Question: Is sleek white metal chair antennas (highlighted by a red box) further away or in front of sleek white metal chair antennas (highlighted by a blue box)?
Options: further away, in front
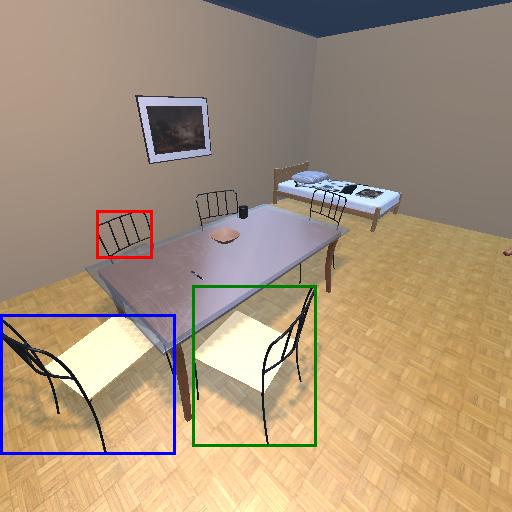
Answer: further away